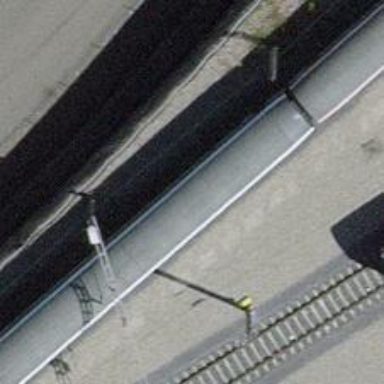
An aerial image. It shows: Rail yard with electrified contact lines for the railway.